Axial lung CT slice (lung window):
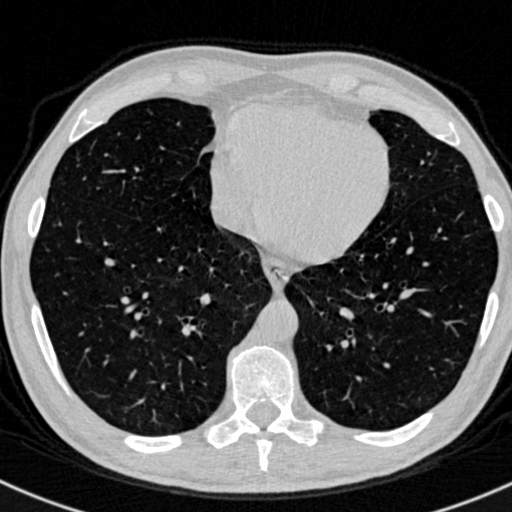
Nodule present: no